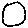
Label: circle